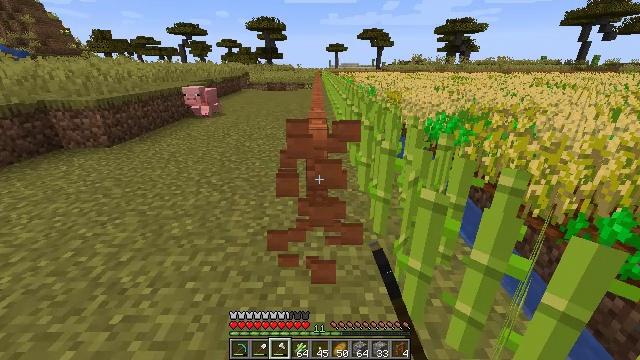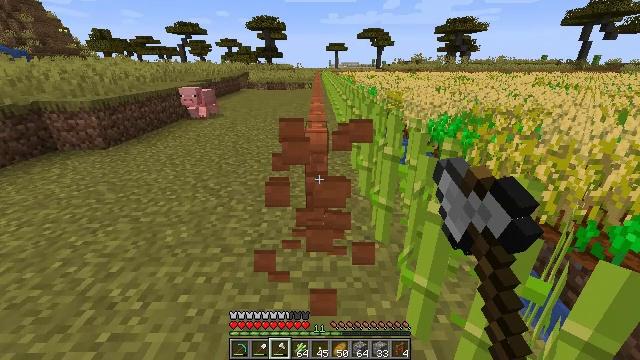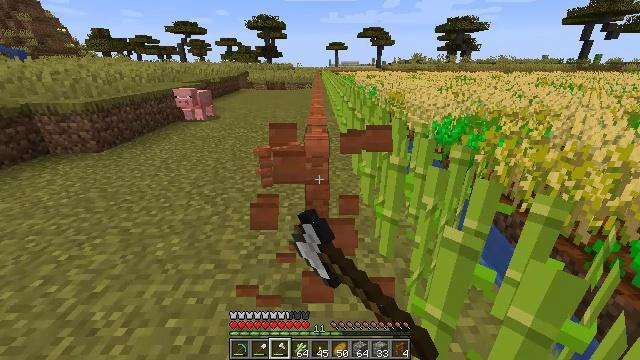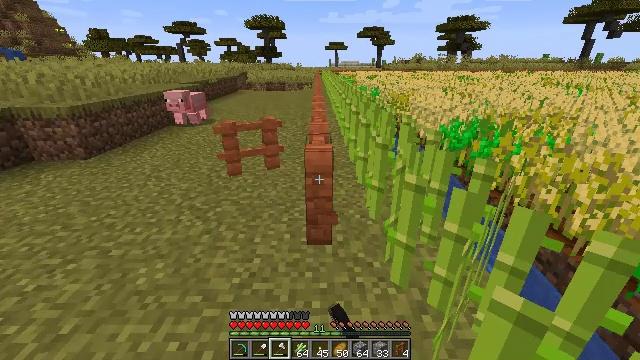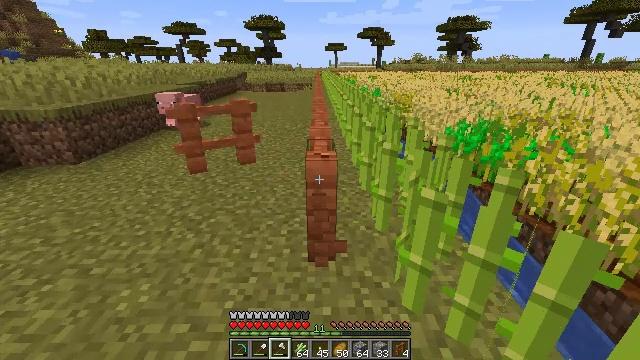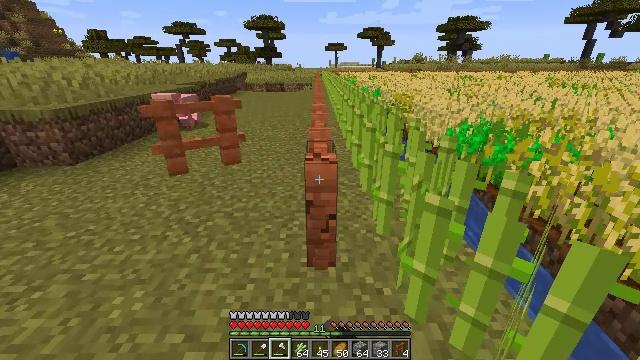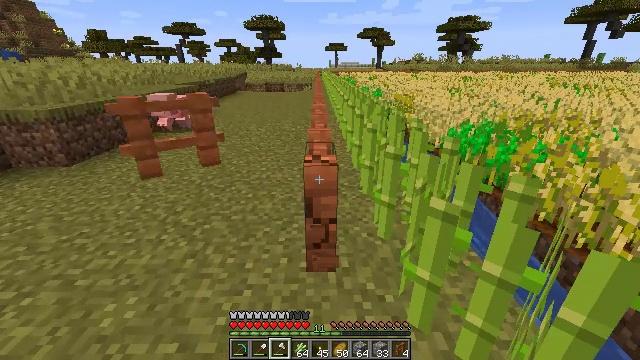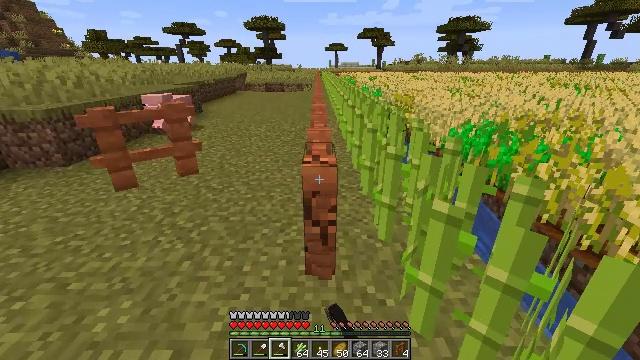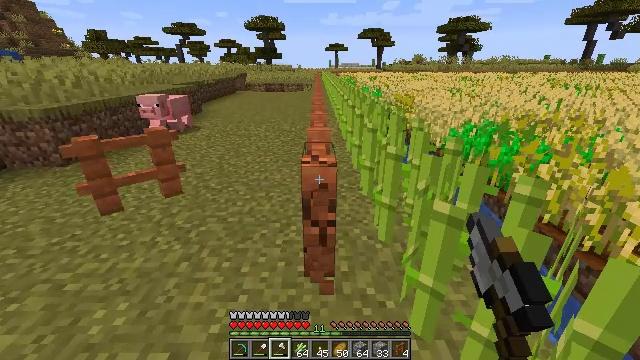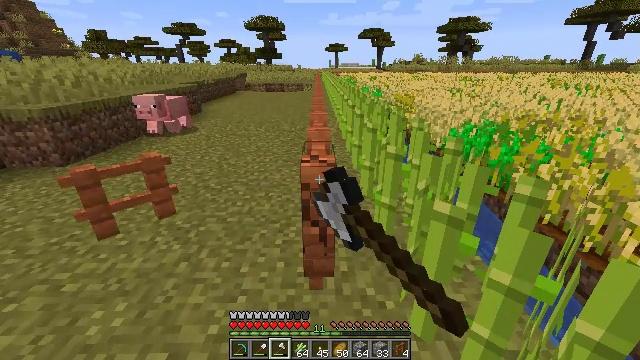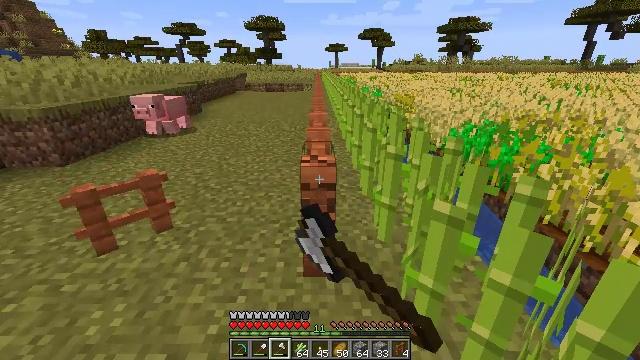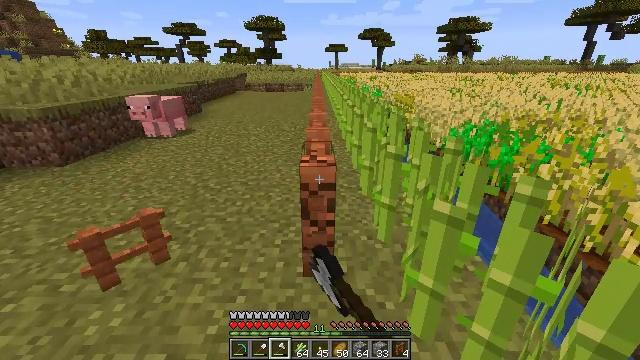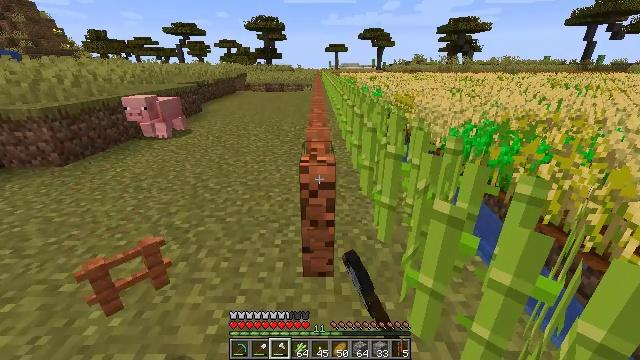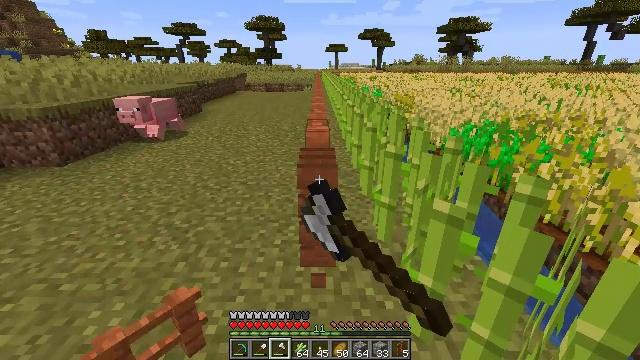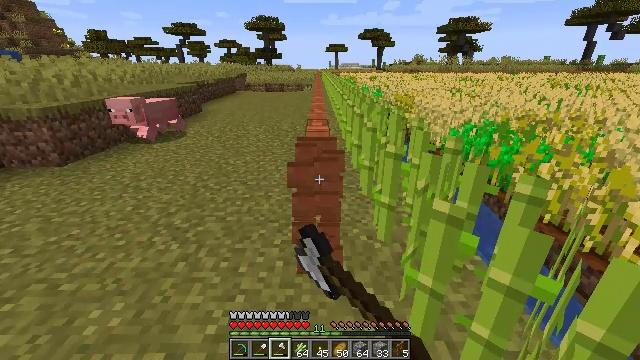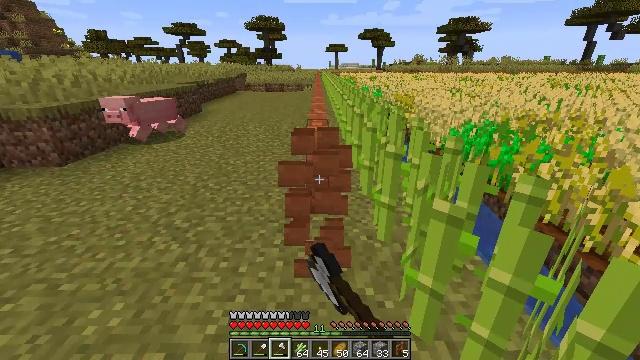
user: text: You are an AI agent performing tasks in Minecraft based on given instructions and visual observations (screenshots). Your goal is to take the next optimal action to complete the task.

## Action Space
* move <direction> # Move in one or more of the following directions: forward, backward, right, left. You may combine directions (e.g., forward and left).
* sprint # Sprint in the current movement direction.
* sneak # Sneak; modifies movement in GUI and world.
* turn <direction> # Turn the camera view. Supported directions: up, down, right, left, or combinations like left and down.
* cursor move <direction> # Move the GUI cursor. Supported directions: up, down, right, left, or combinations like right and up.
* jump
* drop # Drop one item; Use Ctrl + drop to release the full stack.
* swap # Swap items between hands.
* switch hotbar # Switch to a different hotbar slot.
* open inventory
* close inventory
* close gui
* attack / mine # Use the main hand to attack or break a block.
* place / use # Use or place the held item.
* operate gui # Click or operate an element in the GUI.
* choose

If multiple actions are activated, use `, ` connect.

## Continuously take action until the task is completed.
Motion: motion action
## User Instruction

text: Attack the acacia fence to break it.
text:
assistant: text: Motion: move forward, attack / mine
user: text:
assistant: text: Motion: move forward, attack / mine
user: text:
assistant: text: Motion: move forward, attack / mine
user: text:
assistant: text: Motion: move forward, attack / mine
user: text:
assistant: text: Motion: attack / mine
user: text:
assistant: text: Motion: attack / mine
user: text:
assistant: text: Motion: attack / mine
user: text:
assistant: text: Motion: attack / mine
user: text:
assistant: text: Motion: attack / mine
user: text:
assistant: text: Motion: attack / mine
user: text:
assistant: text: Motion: attack / mine
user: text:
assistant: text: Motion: attack / mine
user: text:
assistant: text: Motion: attack / mine
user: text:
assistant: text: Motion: attack / mine
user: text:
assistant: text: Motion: attack / mine
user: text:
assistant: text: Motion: attack / mine
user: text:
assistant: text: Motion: attack / mine
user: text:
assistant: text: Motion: move forward, attack / mine
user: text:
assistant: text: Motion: move forward, attack / mine
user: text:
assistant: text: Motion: move forward, attack / mine
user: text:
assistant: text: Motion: move forward, attack / mine
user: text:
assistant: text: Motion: no_op
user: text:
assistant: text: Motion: no_op
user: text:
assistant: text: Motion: open inventory
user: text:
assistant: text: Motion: open inventory
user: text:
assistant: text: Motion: open inventory
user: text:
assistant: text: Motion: open inventory
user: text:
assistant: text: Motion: no_op
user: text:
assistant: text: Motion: no_op
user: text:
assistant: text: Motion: no_op